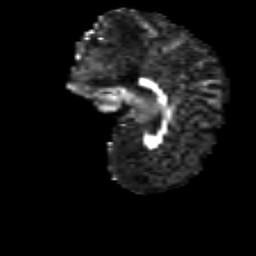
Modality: FA
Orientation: sagittal
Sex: male
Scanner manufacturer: siemens
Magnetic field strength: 3 T
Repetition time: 5 s
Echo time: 0.071 s